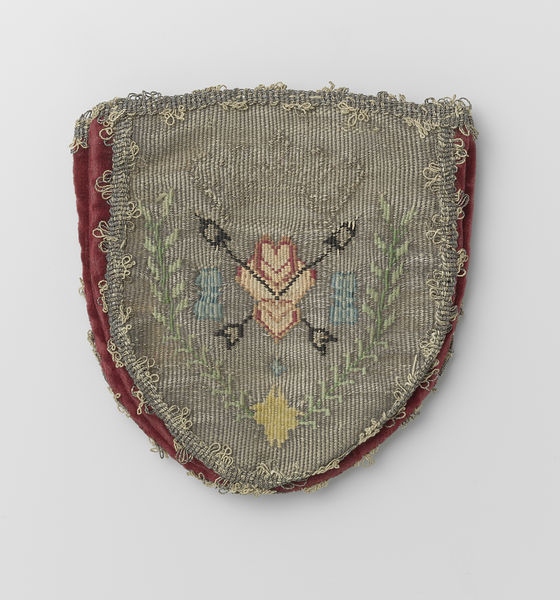
Titel: Beursje in een schildvormigmodel van rood fluweel en zilverbrokaat, waarop aan twee kanten een driedubbel hart doorboord met pijlen
Standort: Amsterdam
Institution: Rijksmuseum
Schlagwörter: beige, blue, crown, red, soldier, velvet, black, gray, green, grey, lace, old, yellow, pink, brown, flower, orange, armor, ornament, trim, fabric, army, cross, photo, arms, laurel, leaves, wreath, pocket, coat of arms, crest, seal, war, cloth, rose, shield, money, plain, arrow, bow, stich, symbol, star, photograph, greay, wappen, vine, embroidery, sign, heart, foliage, arrows, emblem, armee, worn, laurels, stitch, embroidered, stitches, honor, purse, patch, weave, frayed, hearts, stitching, patten, family crest, stiching, sitch, mirrored, ensignia, olive branches, embroideed, siegel, weappon